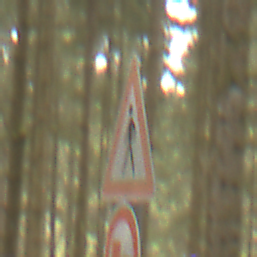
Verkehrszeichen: FussgaengerRechts
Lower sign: UeberholverbotKraftfahrzeuge
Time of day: MorningAfternoon
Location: Outdoor (Nature)
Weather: Overcast
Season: Winter
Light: Natural